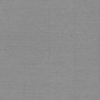
Label: dusty